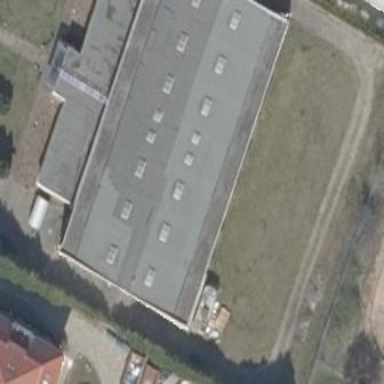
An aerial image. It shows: Commercial building.